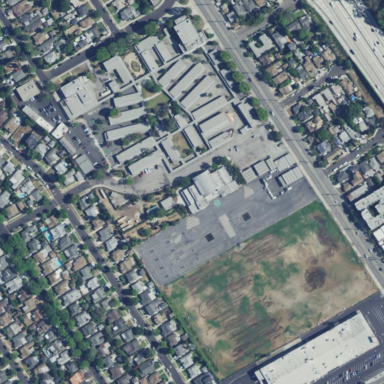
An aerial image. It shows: School.